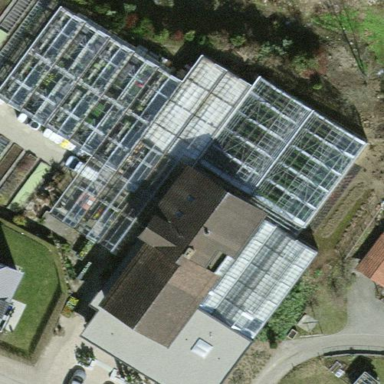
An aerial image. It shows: Greenhouse.